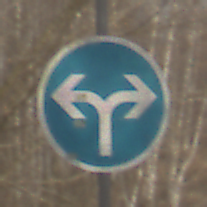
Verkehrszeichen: VorgeschriebeneFahrtrichtungRechtsOderLinks
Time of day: MorningAfternoon
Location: Outdoor (Nature)
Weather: PartlyCloudy
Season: Winter
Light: Natural